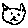
Label: cat